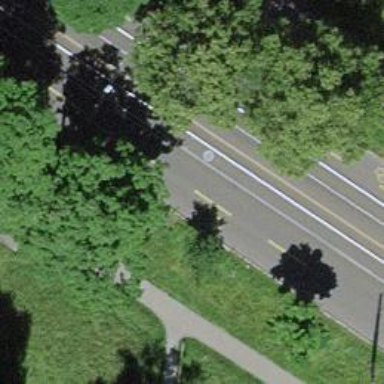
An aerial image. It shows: Avenue of trees.